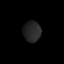
Tissue: prostate
Cell type: Fibroblasts
Senescence score: 0.8012
Nuclear area (px): 357
Mean DAPI intensity: 37.546